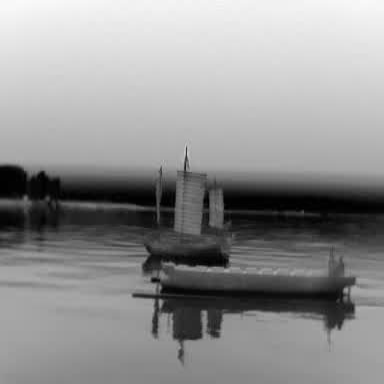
There are two objects shown in the infrared image, including a sailboat, and a liner.